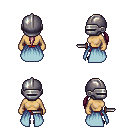
a pixel art fantasy rpg character, female body template, human, tanned skin, overskirt, red pants, white blonde ponytail hairstyle, metal helm, black slippers, dagger, four views (front, back, left, right), 2x2 character sprite sheet, small pixel art, hard edges, no anti-aliasing